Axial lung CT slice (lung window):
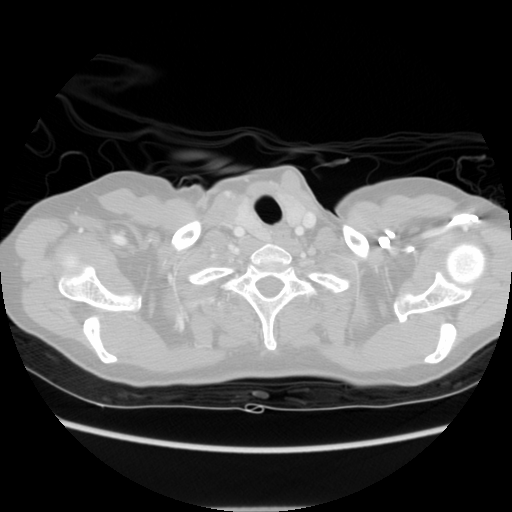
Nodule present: no